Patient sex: M
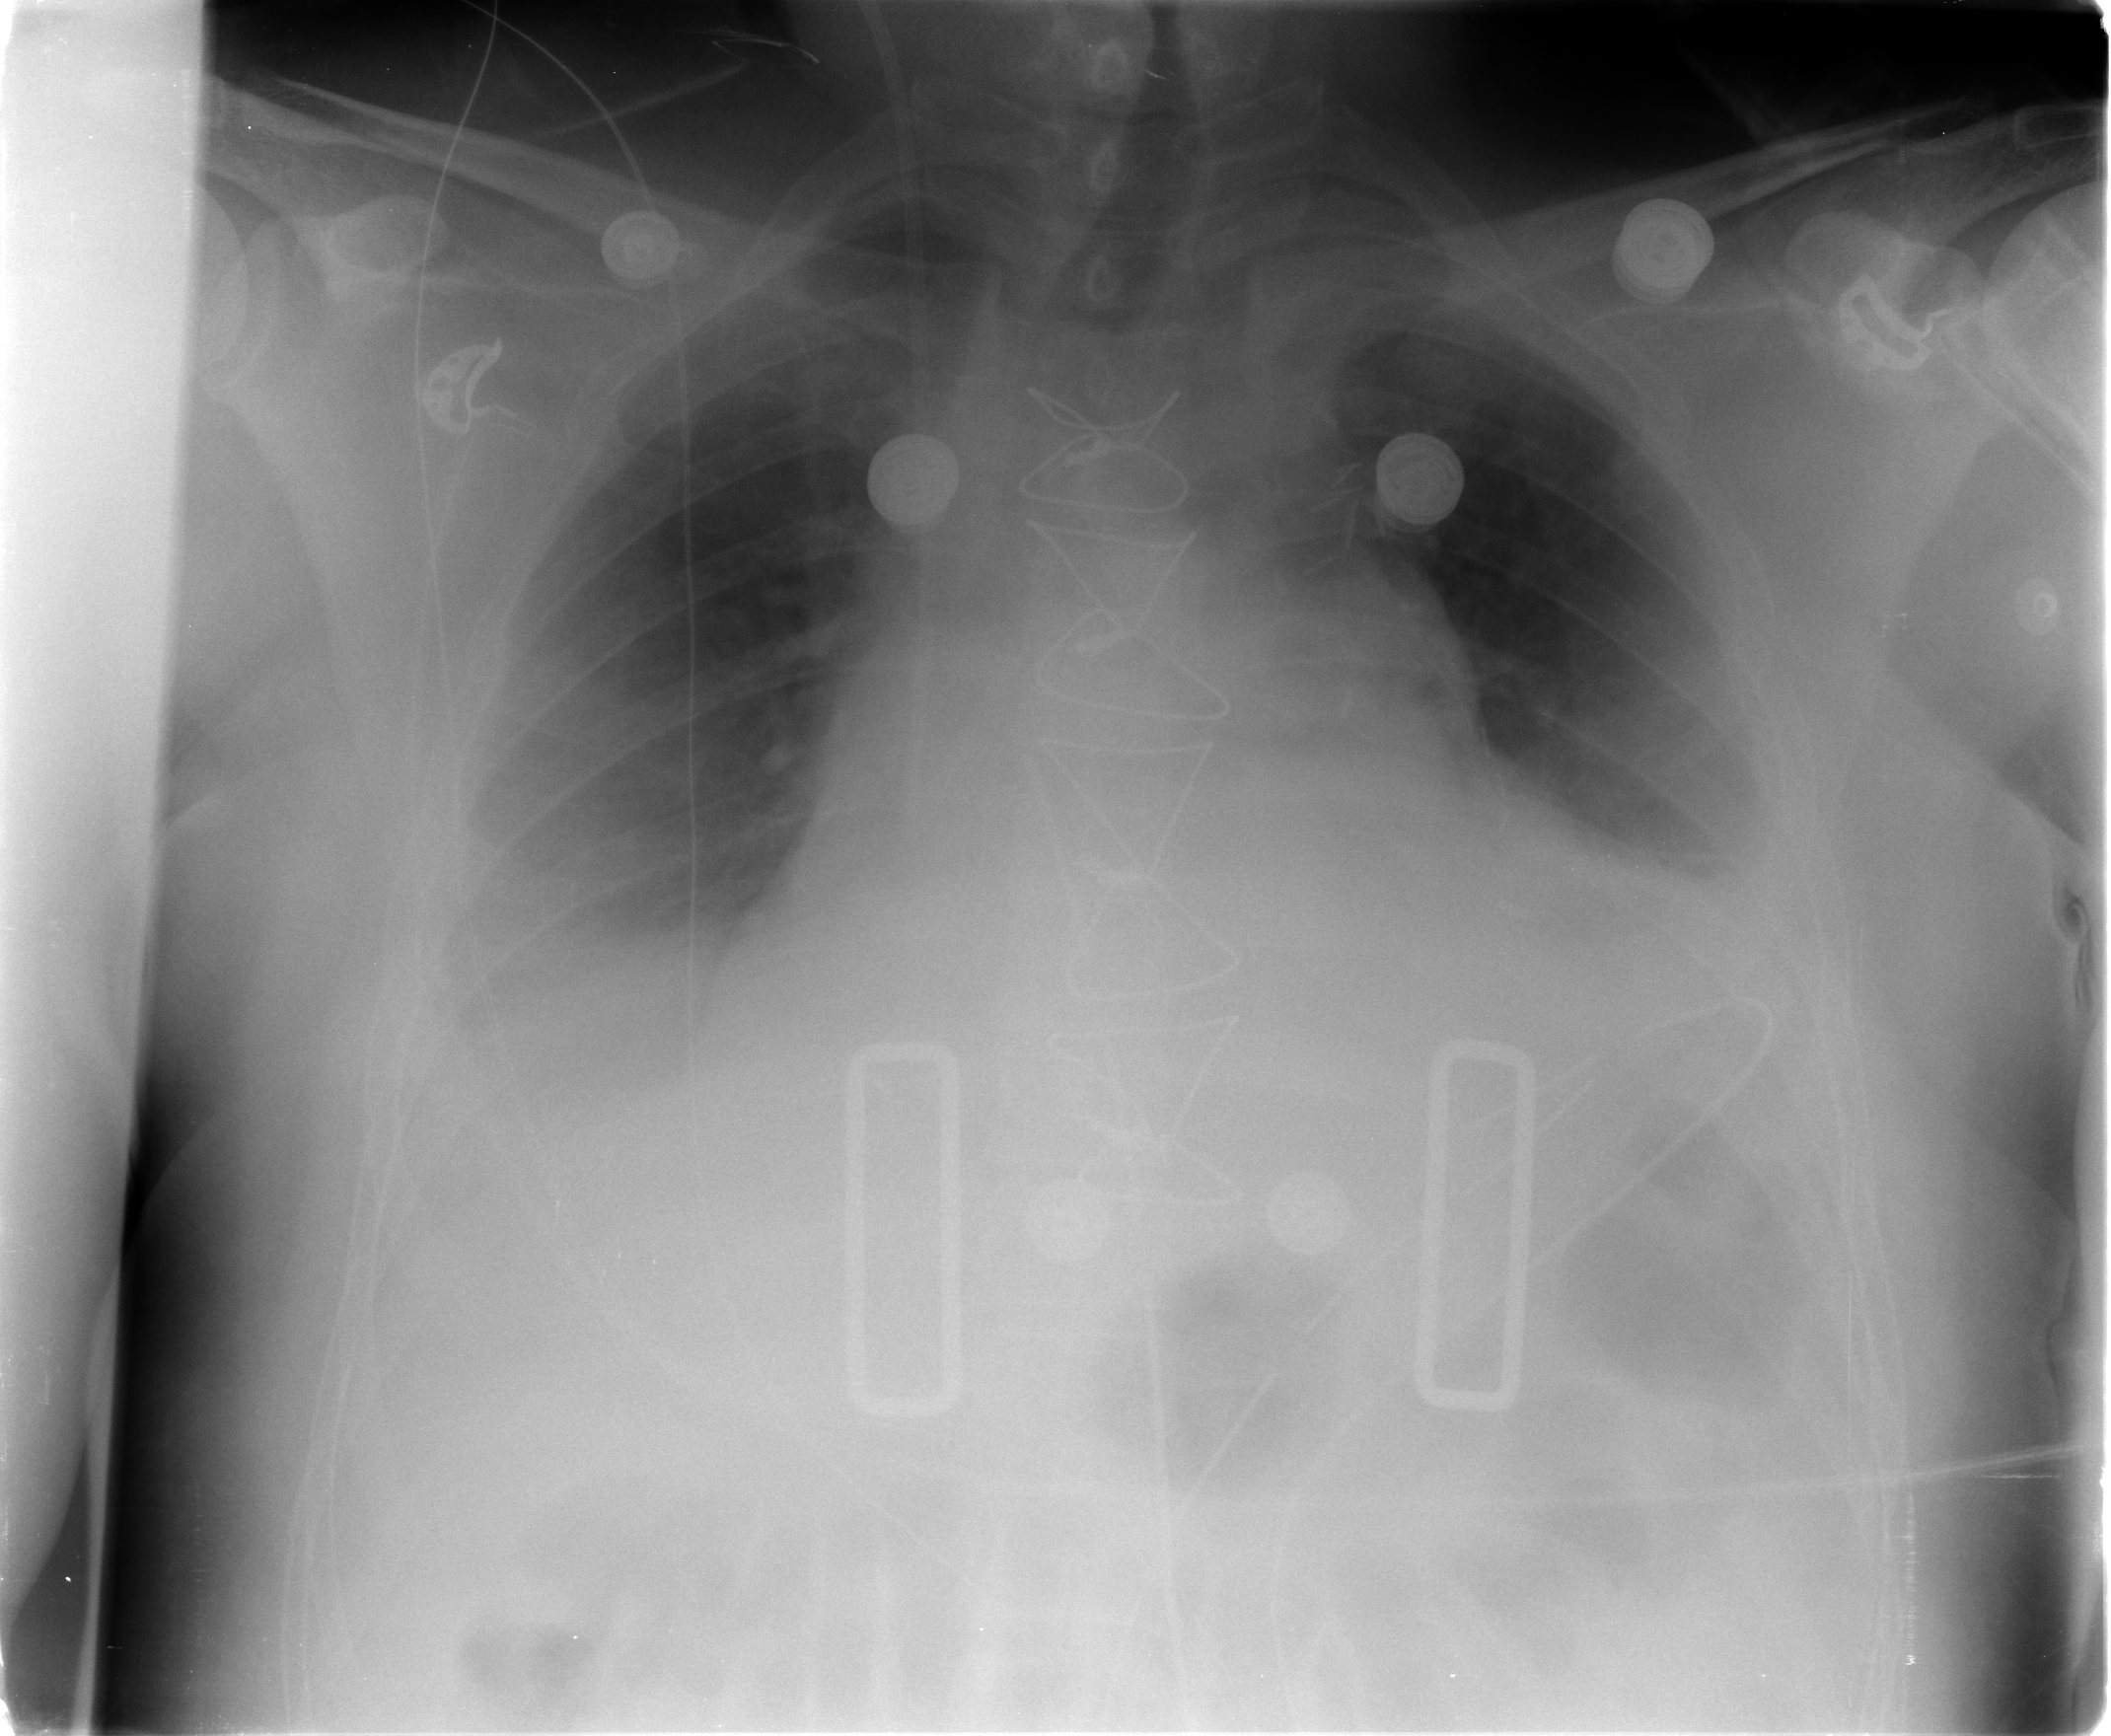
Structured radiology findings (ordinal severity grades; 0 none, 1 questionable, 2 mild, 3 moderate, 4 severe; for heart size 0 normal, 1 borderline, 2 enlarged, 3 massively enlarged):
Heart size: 2
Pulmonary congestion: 1
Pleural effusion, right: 2
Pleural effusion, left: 2
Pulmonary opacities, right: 1
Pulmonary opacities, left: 0
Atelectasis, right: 2
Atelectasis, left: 2